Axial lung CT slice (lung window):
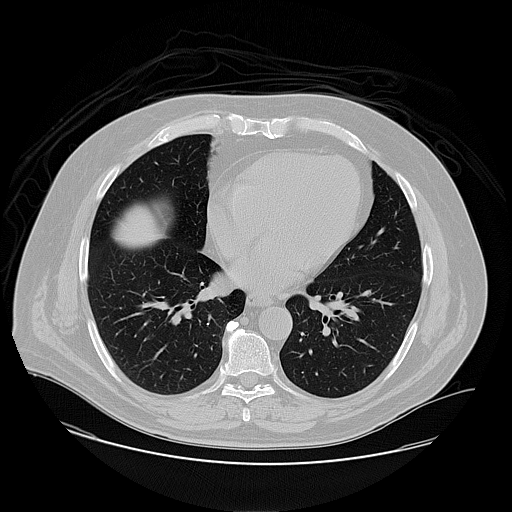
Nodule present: no